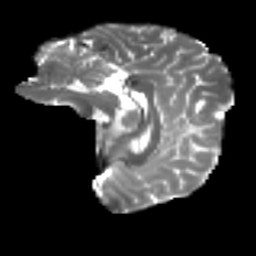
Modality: T2w
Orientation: sagittal
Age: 33
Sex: female
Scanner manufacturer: ge
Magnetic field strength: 3 T
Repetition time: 7.8 s
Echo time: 0.0606 s